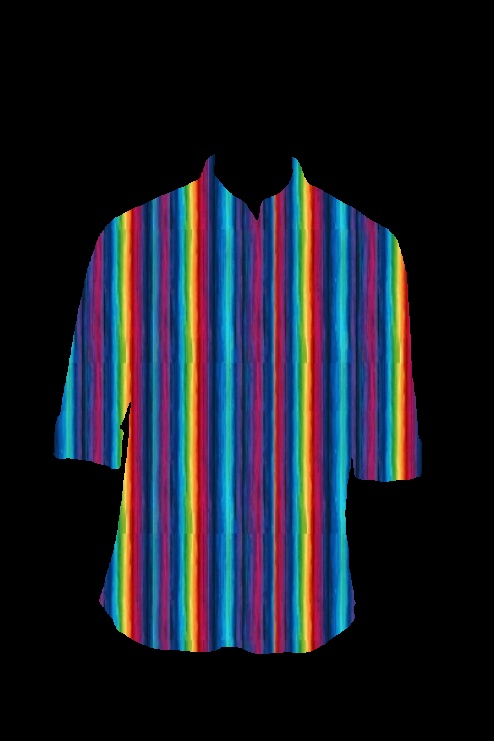
rainbow stripe button up tee